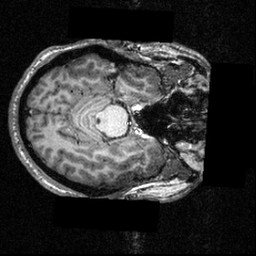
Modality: T1w
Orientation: axial
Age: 21
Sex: male
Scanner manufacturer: siemens
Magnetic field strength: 3.951 T
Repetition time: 1.5 s
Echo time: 0.00335 s